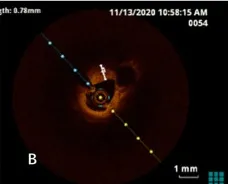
Intimal hyperplasia.
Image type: ophthalmic_imaging (oct)